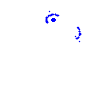
Particle: kaon